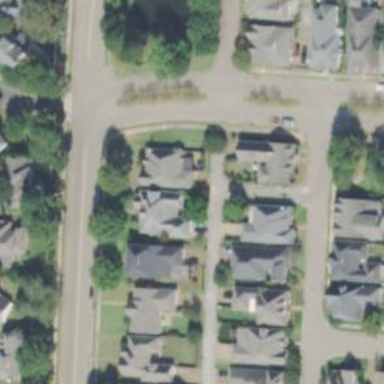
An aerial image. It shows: Driveway.